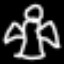
Label: angel